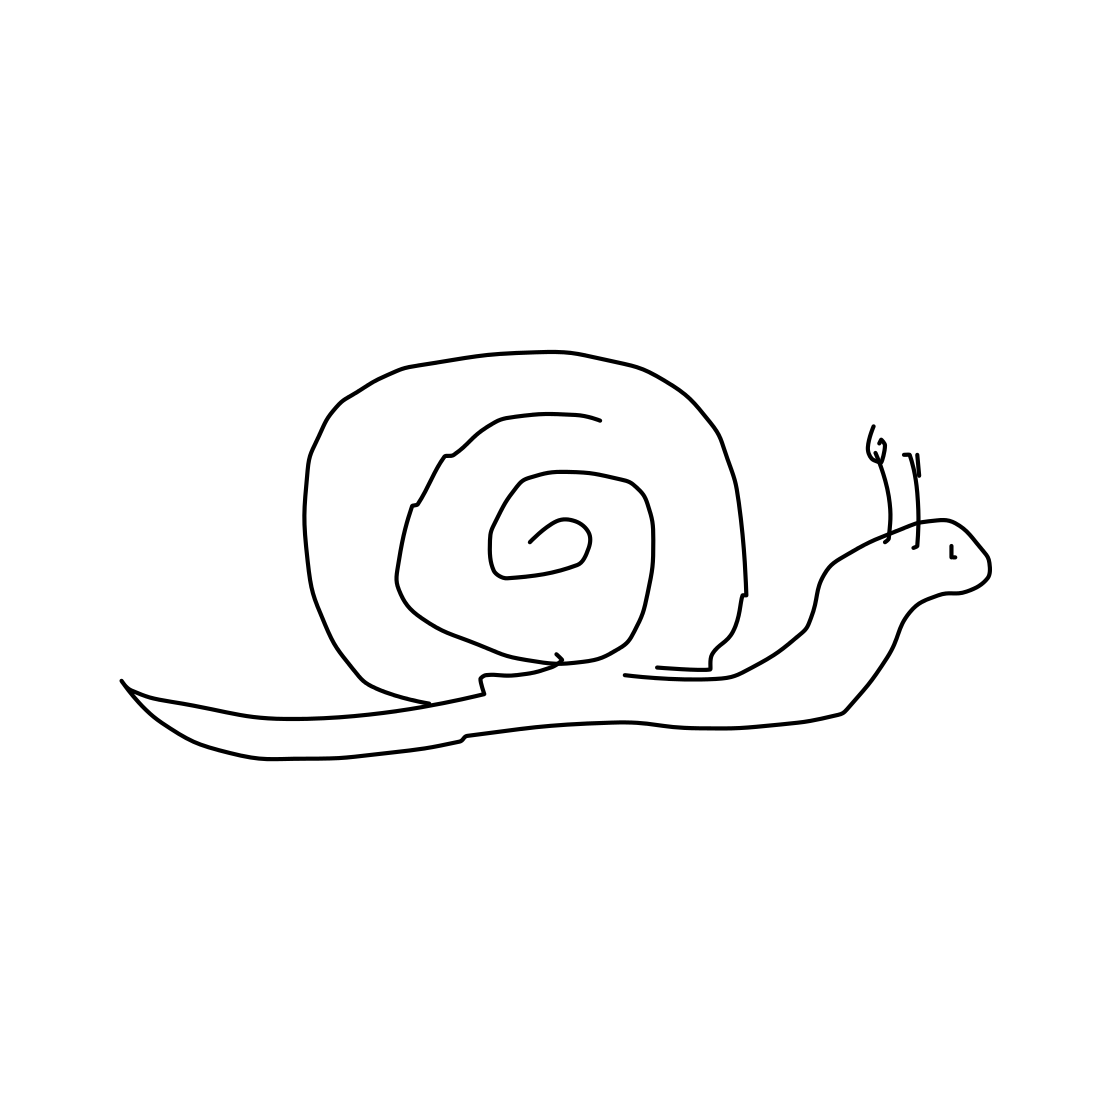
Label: snail